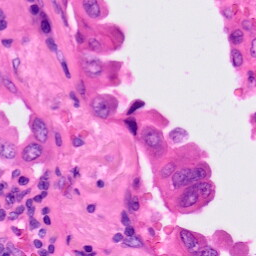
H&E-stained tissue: Lung